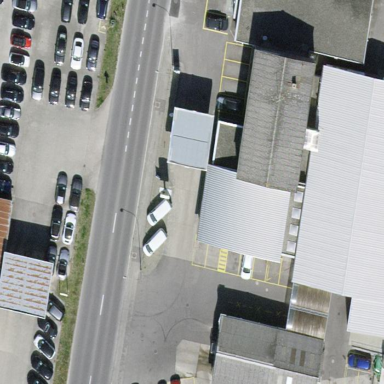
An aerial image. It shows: Building housing car shop.